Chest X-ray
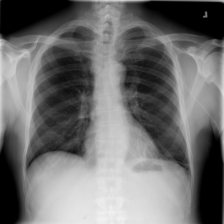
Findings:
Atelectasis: positive
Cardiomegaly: negative
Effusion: negative
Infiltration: negative
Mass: negative
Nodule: negative
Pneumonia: negative
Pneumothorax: negative
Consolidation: negative
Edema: negative
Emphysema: negative
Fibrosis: negative
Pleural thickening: negative
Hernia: negative